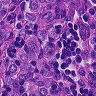
Metastatic tissue present: yes